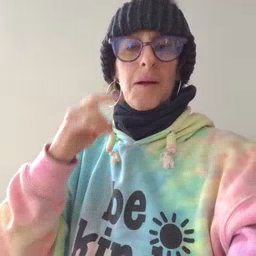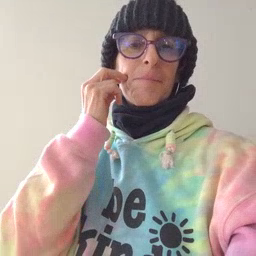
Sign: gum